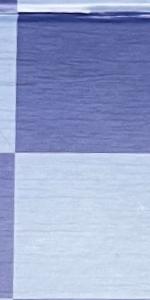
Label: Empty